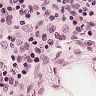
Metastatic tissue present: no